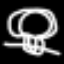
Label: mushroom